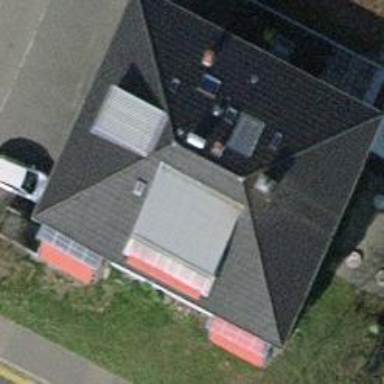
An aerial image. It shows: Half-hipped roof shape on the apartments building.